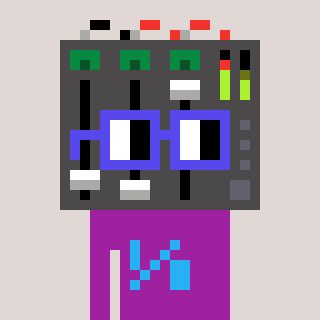
a pixel art character with square blue glasses, a mixer-shaped head and a magenta-colored body on a warm background